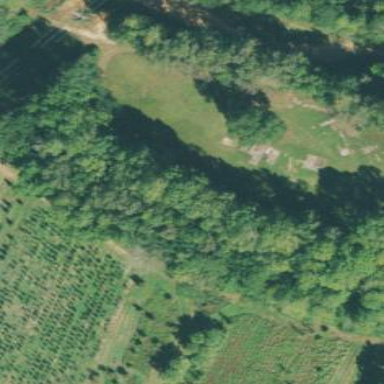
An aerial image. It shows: Cemetery.